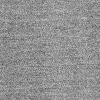
Atmospheric dust classification: dusty